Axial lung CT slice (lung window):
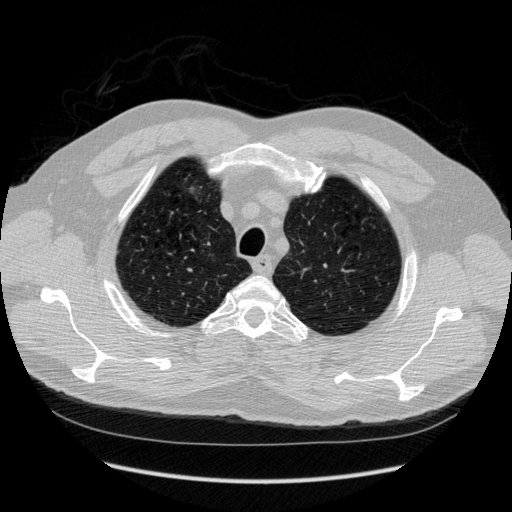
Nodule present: no